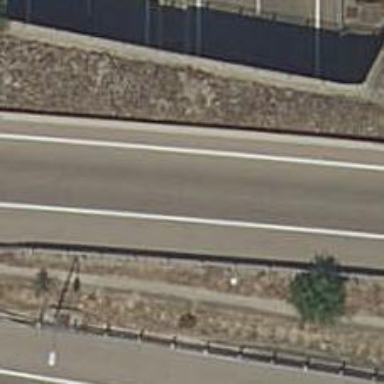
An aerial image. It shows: Motorway link.